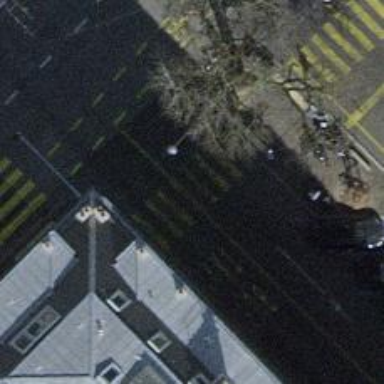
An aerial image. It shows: Residential road with asphalt surface and trolley wires.